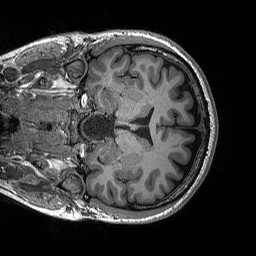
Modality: T1w
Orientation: coronal
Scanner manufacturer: siemens
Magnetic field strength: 3 T
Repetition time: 2.3 s
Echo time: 0.00298 s